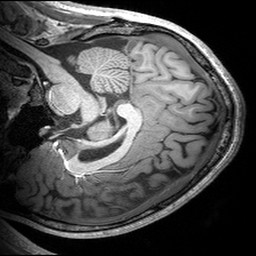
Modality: T1w
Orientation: sagittal
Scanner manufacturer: siemens
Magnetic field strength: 3 T
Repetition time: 2.53 s
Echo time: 0.00299 s